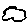
Label: cloud